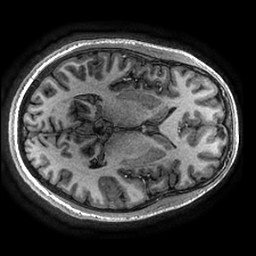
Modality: T1w
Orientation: axial
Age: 22
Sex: female
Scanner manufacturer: ge
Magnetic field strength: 3 T
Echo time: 0.002736 s